Interaction volume radius: 10 \u00c5
Interaction volume height: 15 \u00c5
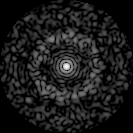
Disorder parameter: 0.8459